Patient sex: M
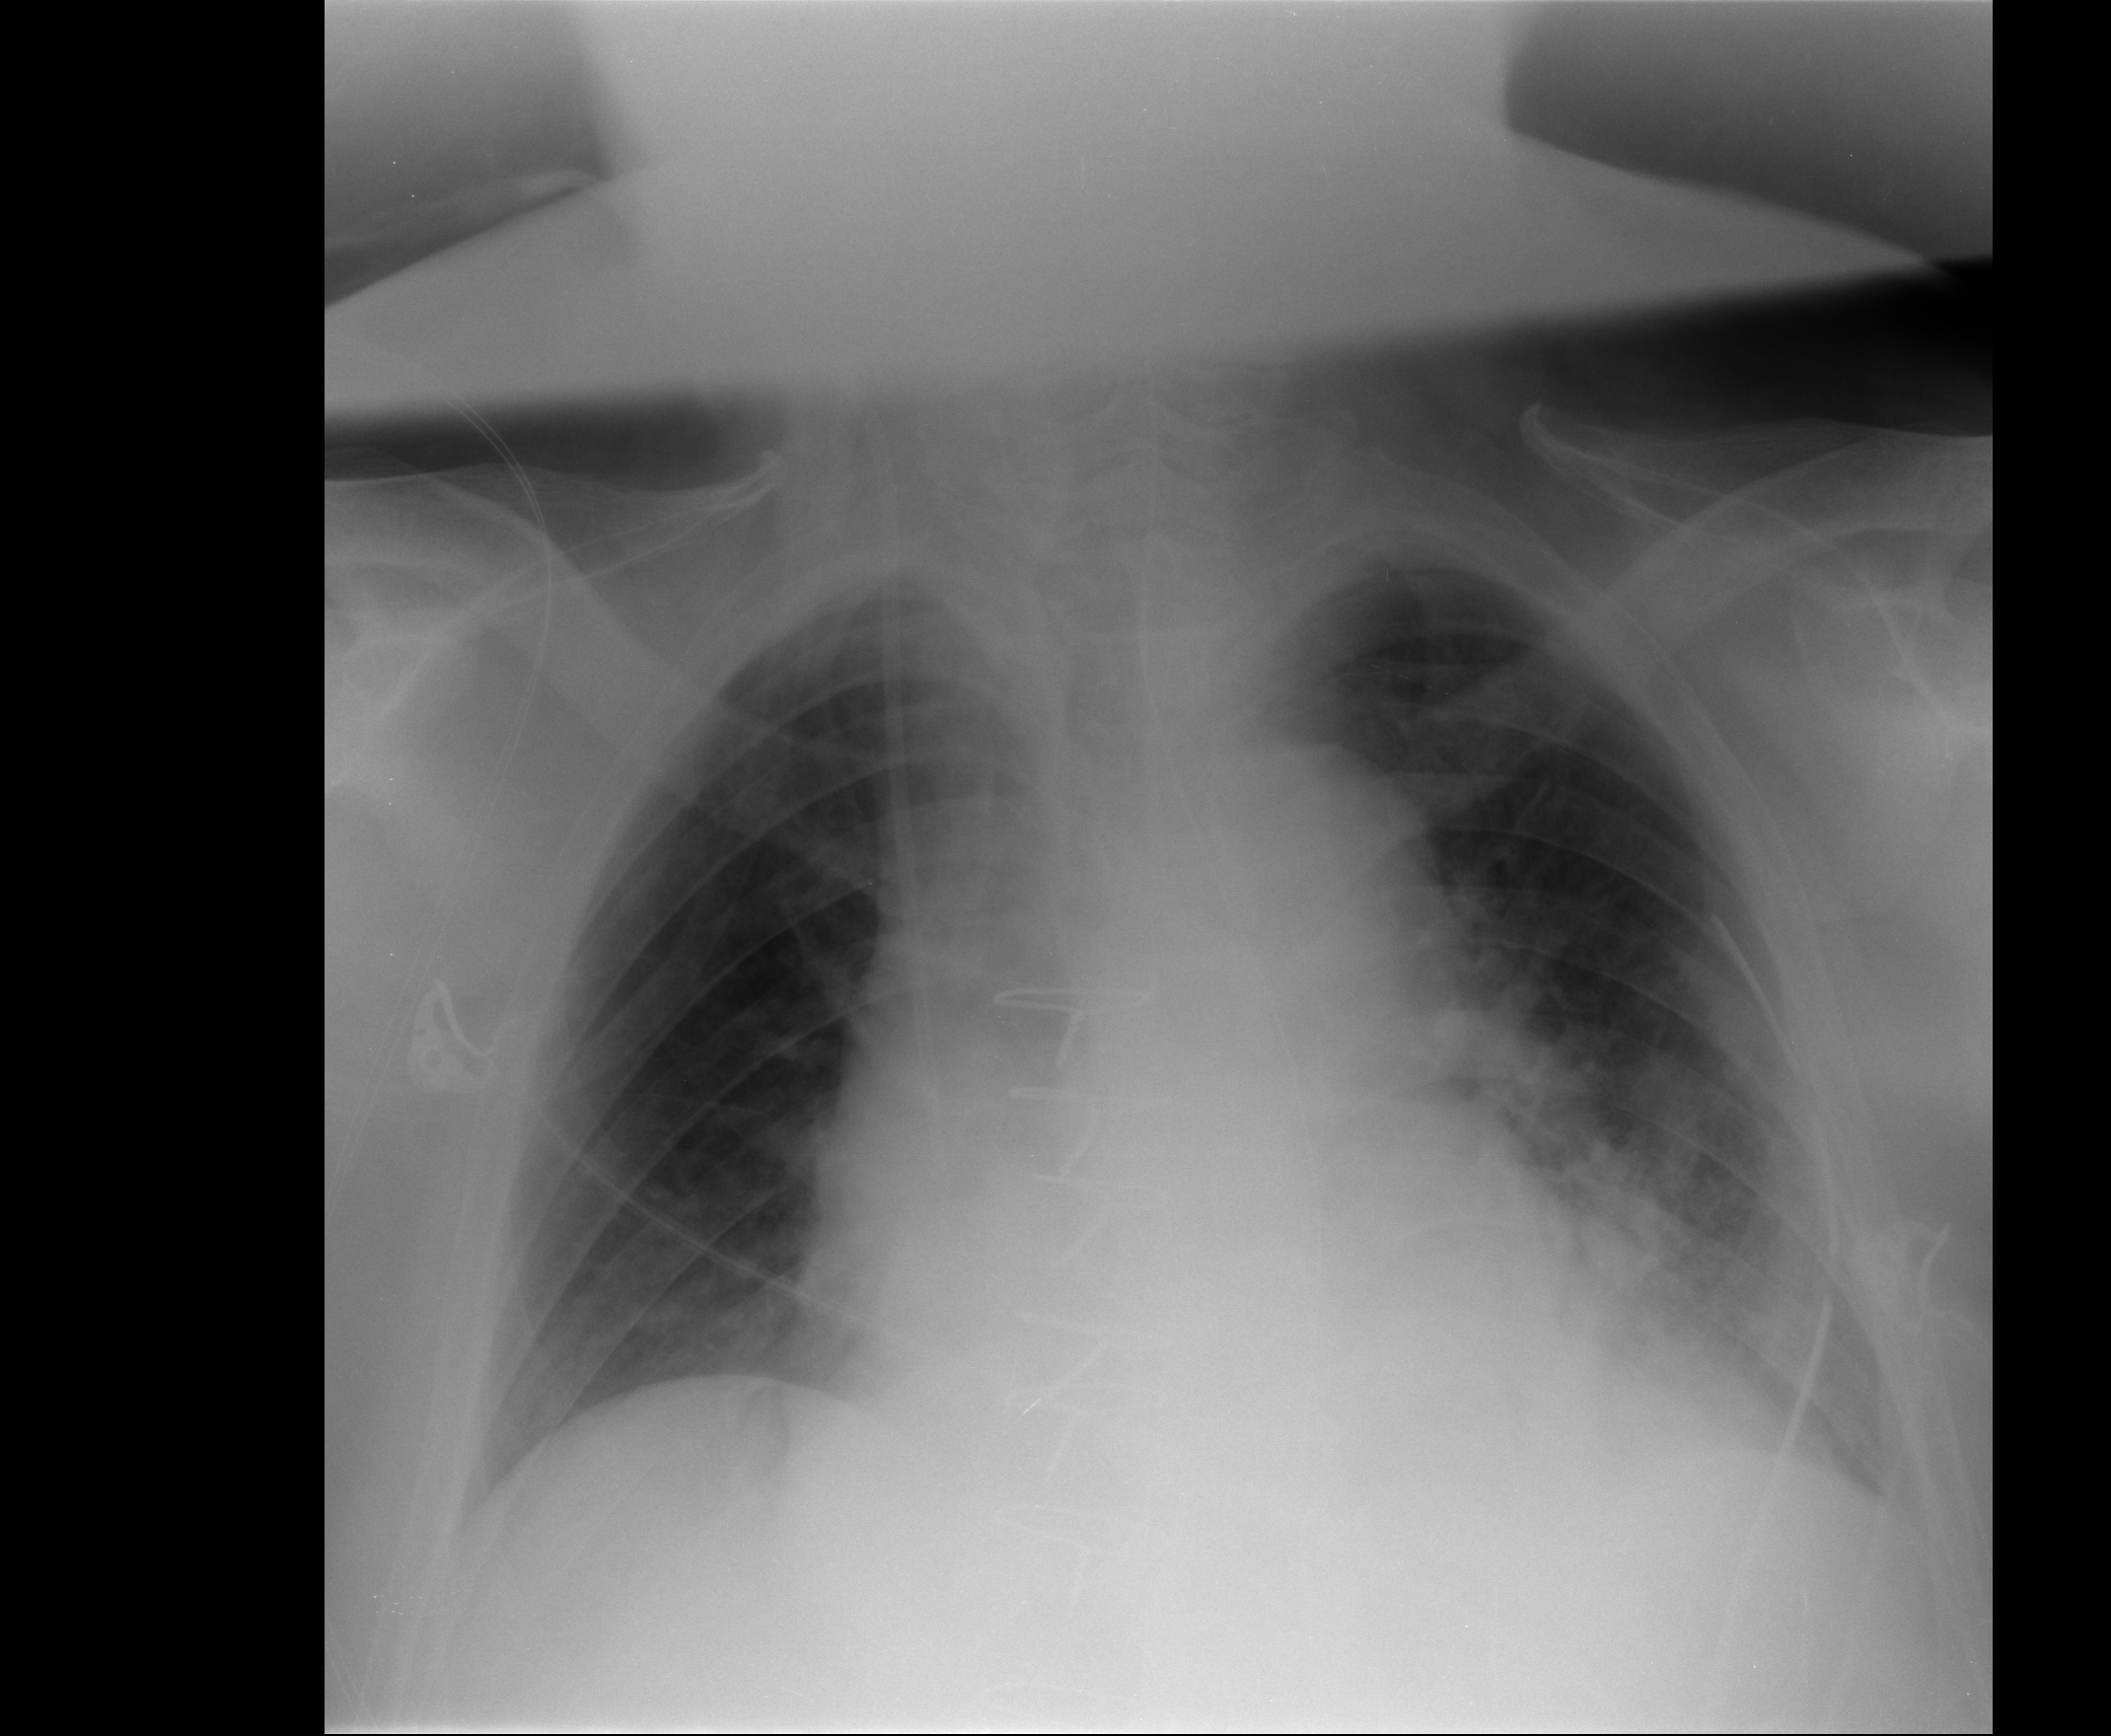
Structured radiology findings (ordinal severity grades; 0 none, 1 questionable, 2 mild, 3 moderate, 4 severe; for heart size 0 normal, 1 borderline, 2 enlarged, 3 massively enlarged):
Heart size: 2
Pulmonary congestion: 2
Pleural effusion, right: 0
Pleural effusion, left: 2
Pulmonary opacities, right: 0
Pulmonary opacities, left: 2
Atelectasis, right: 0
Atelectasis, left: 2